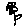
Label: flower